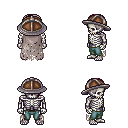
a pixel art fantasy rpg character, male body template, skeleton, gray tattered cape, teal pants, pink long mohawk hairstyle, chain helm, four views (front, back, left, right), 2x2 character sprite sheet, small pixel art, hard edges, no anti-aliasing